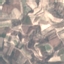
Land use / land cover: PermanentCrop